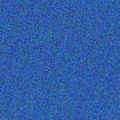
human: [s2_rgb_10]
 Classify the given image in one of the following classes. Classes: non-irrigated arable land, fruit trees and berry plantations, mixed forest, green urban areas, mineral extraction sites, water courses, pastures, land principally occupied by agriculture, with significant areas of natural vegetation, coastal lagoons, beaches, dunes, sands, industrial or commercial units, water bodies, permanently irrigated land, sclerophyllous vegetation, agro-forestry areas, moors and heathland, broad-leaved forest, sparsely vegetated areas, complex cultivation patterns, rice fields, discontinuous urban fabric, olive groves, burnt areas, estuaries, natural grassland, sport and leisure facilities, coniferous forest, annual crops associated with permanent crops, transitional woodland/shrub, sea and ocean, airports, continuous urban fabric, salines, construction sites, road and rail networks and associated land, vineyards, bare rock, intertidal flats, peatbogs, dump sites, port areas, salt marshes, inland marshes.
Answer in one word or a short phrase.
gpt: sea and ocean